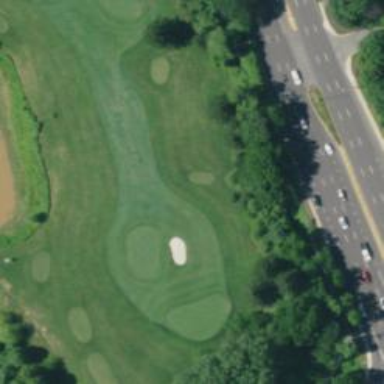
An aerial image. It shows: View of golf hole.